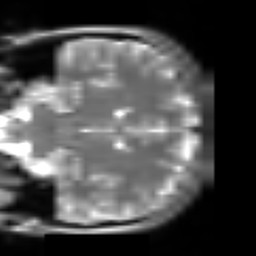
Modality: T2w
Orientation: coronal